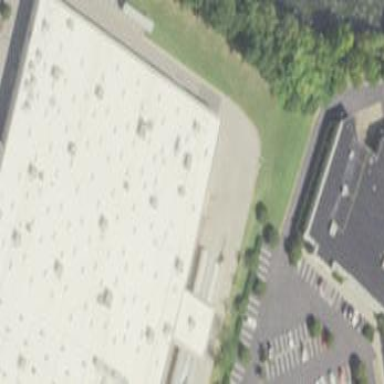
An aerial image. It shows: Retail building that houses wholesale shop.